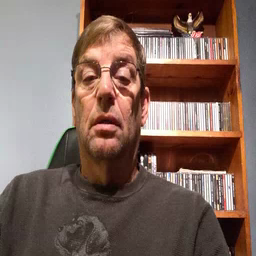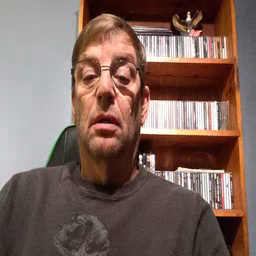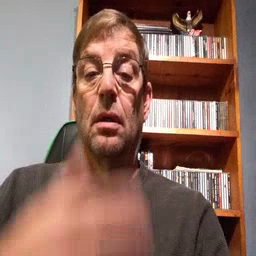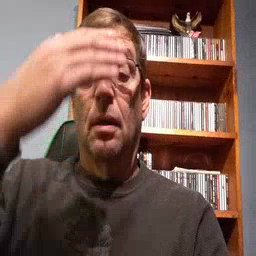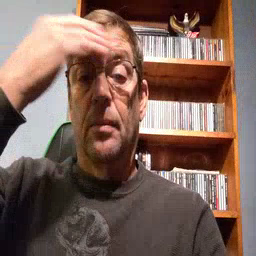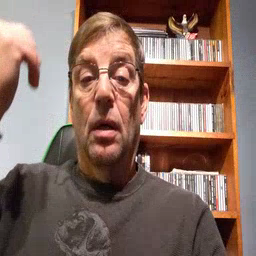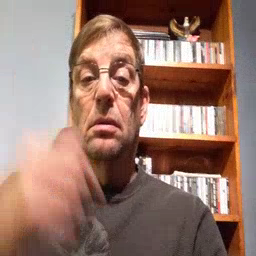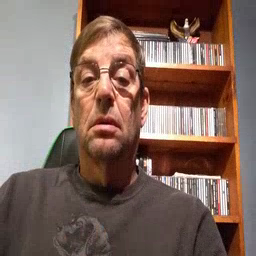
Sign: because